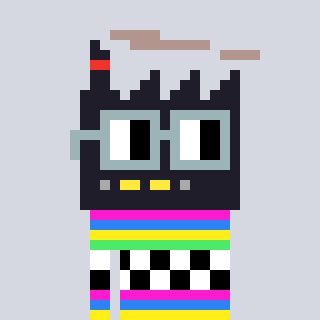
a pixel art character with square dark gray glasses, a factory-shaped head and a blue-colored body on a cool background